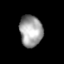
Tissue: skin
Cell type: Others
Senescence score: 0.7161
Nuclear area (px): 700
Mean DAPI intensity: 160.399